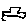
Label: car